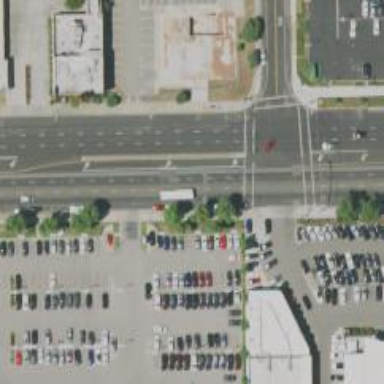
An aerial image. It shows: Solid stop line on the road marking.